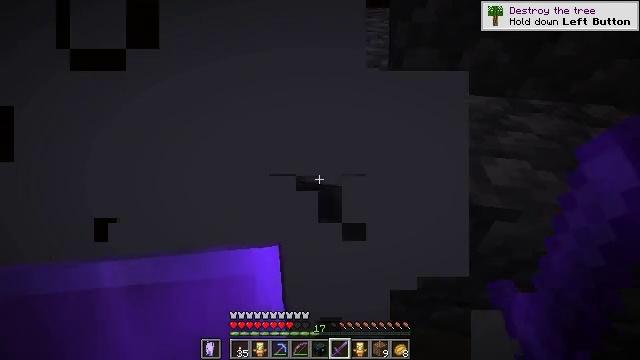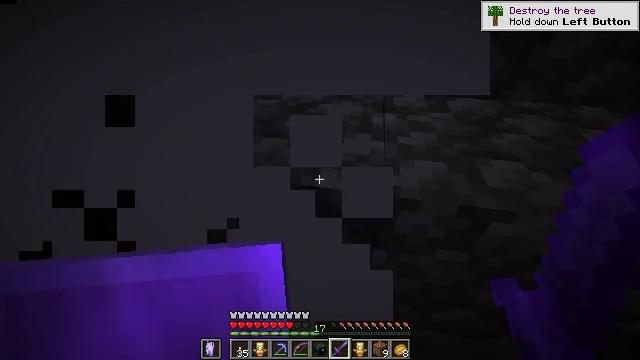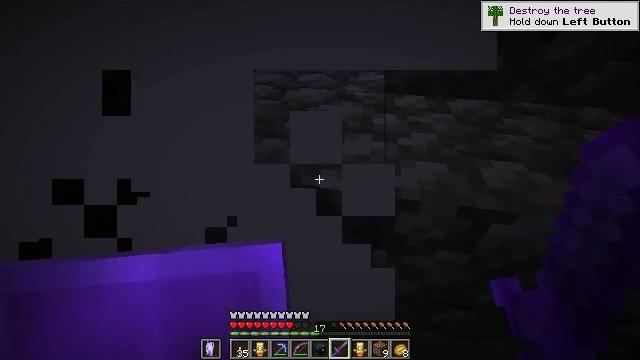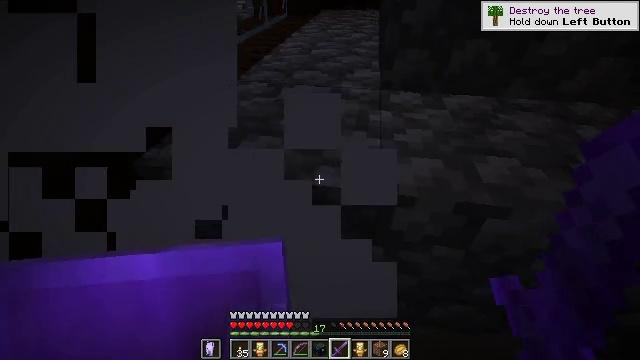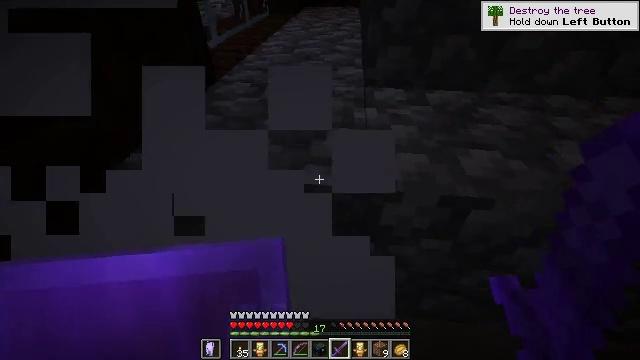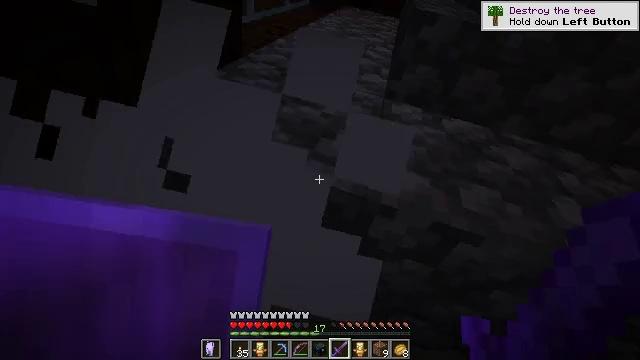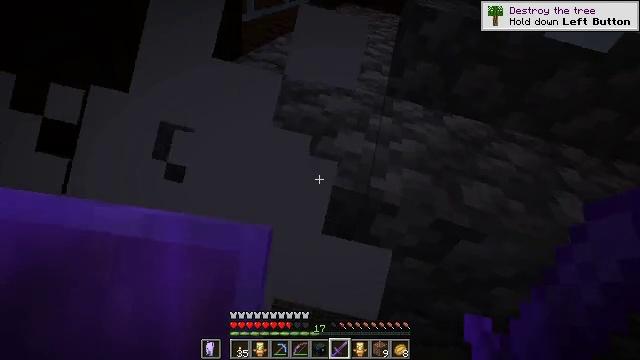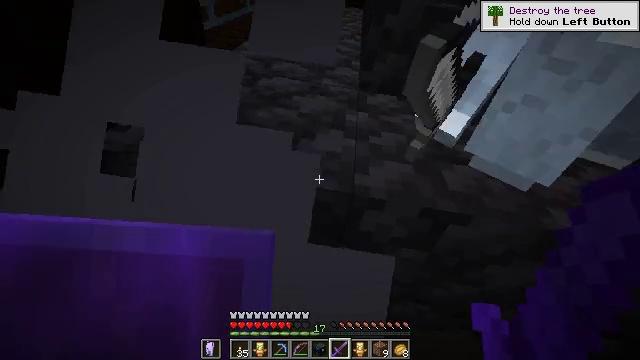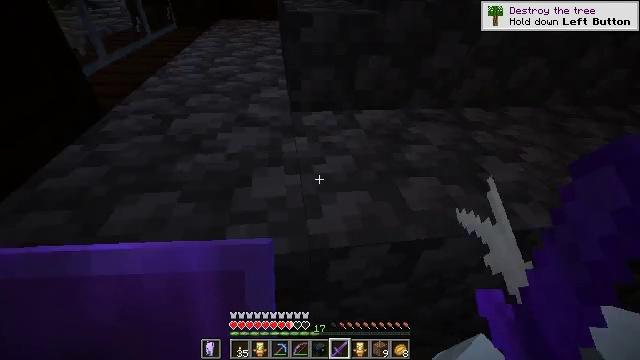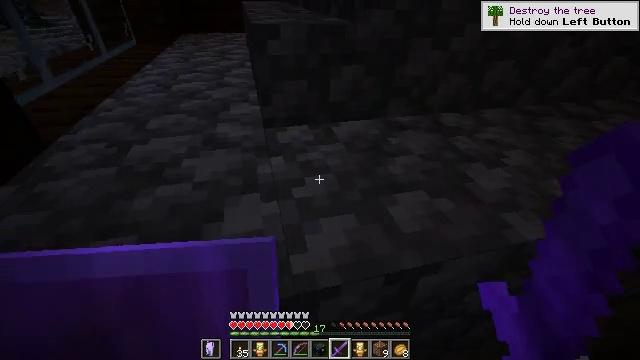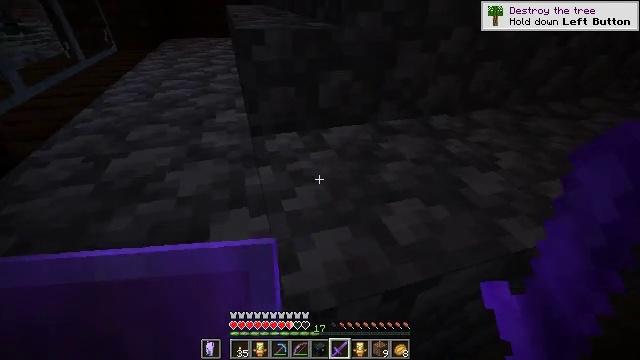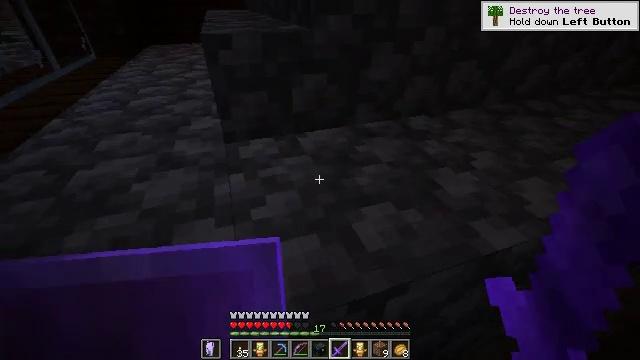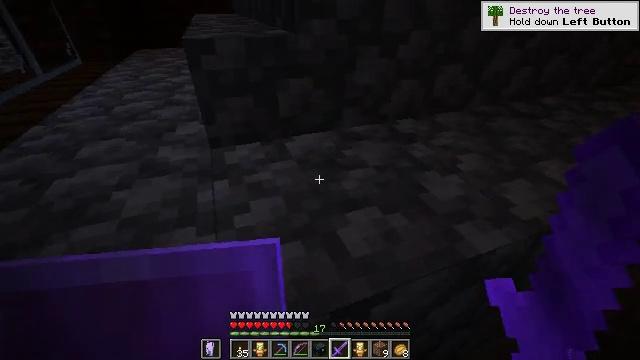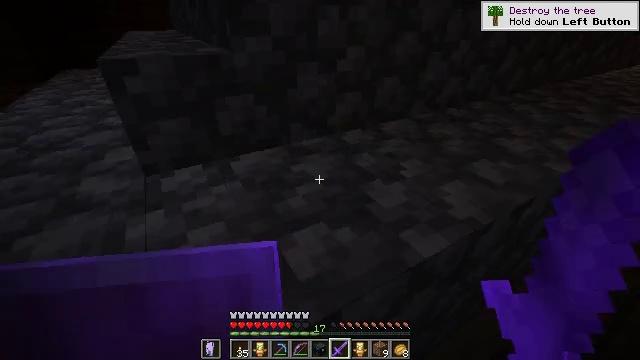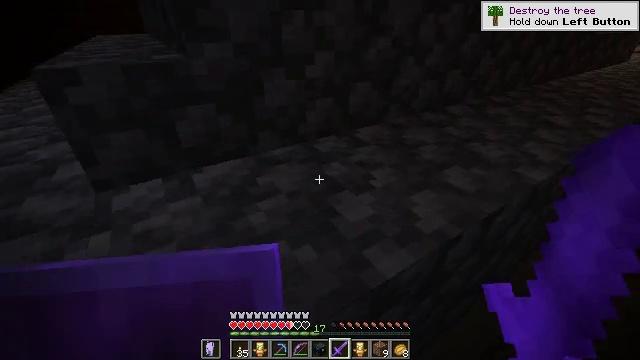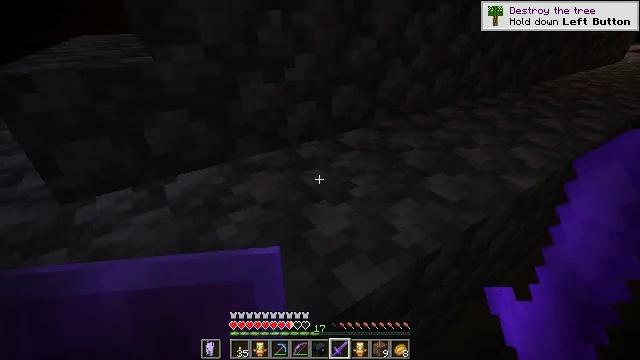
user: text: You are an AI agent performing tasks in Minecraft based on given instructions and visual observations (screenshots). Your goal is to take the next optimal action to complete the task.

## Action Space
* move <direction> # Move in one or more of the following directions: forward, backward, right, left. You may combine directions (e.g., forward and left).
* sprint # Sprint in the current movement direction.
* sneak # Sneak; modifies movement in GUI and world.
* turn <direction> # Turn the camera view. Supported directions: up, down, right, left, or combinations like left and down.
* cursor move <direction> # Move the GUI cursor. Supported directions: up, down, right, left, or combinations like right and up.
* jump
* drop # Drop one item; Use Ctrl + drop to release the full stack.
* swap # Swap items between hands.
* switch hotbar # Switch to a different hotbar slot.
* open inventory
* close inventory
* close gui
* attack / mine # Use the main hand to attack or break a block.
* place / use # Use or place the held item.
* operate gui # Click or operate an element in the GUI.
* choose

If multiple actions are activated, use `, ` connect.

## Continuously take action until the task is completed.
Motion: motion action
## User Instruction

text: Break the white carpet block.
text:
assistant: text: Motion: no_op
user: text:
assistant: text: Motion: no_op
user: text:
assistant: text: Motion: turn right
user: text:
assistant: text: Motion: turn right
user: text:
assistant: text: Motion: no_op
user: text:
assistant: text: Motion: no_op
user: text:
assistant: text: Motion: move forward, turn right
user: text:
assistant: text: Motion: move forward, turn right and up
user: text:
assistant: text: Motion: move forward, turn right and up
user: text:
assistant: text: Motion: move forward, turn right
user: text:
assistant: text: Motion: move forward, turn right
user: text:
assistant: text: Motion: move forward, turn right
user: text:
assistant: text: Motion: move forward, turn right and up
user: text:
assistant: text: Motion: move forward, turn right
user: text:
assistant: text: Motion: move forward
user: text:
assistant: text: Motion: move forward, turn right
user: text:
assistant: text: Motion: move forward, turn right and up
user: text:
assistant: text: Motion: move forward, turn right, jump
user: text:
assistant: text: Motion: move forward, turn right and up, jump
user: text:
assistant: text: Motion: move forward, turn right and up, jump
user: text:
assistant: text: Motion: move forward, jump
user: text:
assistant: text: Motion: move forward, turn right and up, jump
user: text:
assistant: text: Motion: move forward, turn right and up, jump
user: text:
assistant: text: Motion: move forward, turn right and up
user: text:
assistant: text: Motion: move forward
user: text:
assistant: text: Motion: move forward, turn up
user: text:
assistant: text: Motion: move forward
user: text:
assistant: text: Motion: move forward, turn right and up
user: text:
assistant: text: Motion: move forward, turn right
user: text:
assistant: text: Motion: move forward